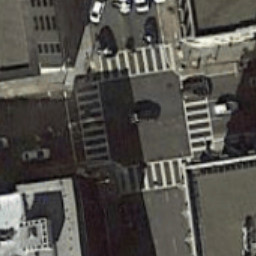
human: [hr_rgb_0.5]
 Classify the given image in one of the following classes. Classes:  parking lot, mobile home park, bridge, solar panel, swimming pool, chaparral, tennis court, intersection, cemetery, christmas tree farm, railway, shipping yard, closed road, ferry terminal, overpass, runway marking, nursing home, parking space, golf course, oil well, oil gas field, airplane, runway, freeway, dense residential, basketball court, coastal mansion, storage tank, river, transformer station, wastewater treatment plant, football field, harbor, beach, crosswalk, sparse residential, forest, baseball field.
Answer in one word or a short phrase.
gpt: crosswalk